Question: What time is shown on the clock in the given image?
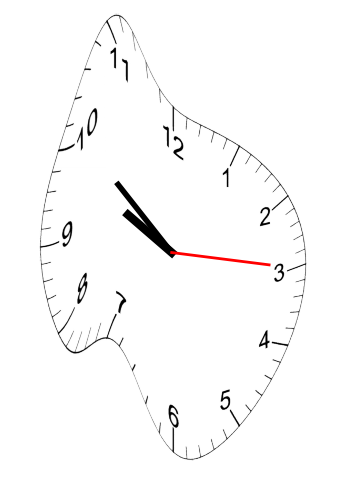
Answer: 09:51:15